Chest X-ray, AP view. Patient: 66 years old, sex F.
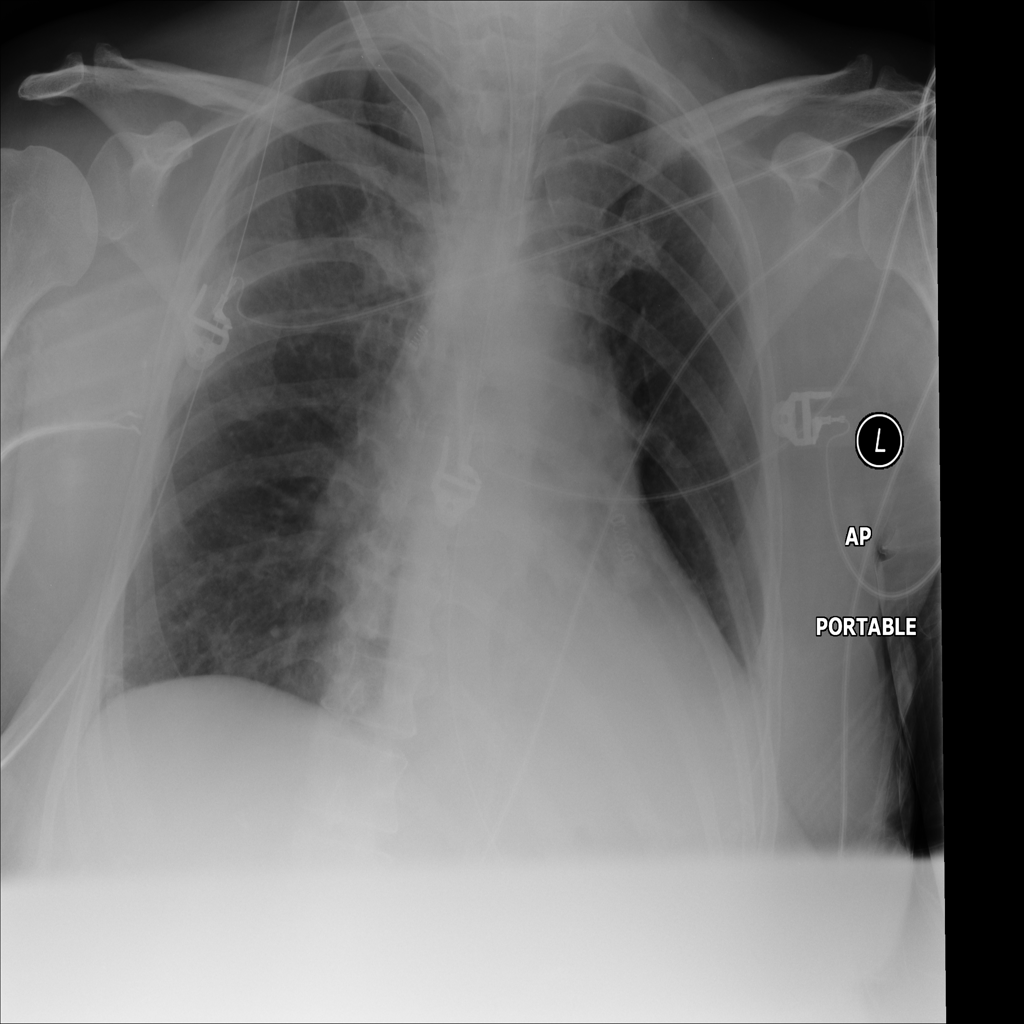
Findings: No Finding